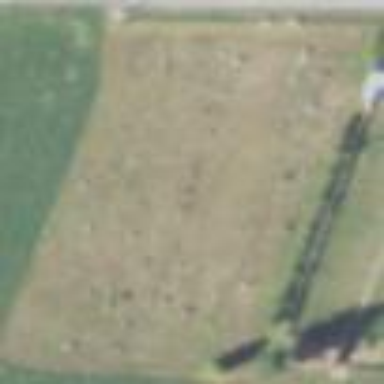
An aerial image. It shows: Cemetery.